Question: I'm currently playing around with Jade right now to see how it works.
Here I have a for-loop to create inputs for me.
'''
-for ( var i = 0; i < numItems; i++ )
-for each in ['name', 'cost', 'amount']
input(id=each,type=itemsVar[each]['type'],placeholder=itemsVar[each]['val'],name=each, value=each+i)
'''
This is the output

Why is it that only the name inputs have values but not the others?
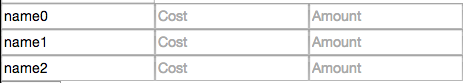
Answer: The problem is that the value and input types are different. The value type for all of those inputs is a string, and the type for cost and amount is number.
An alphabet string cannot be a number, hence why it doesn't show.